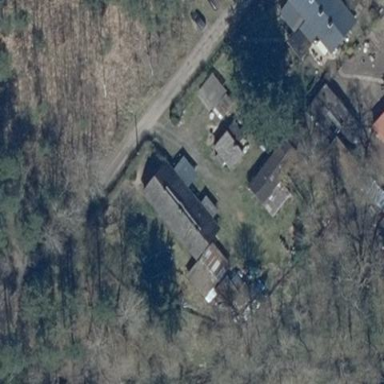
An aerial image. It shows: Simple and straightforward house.